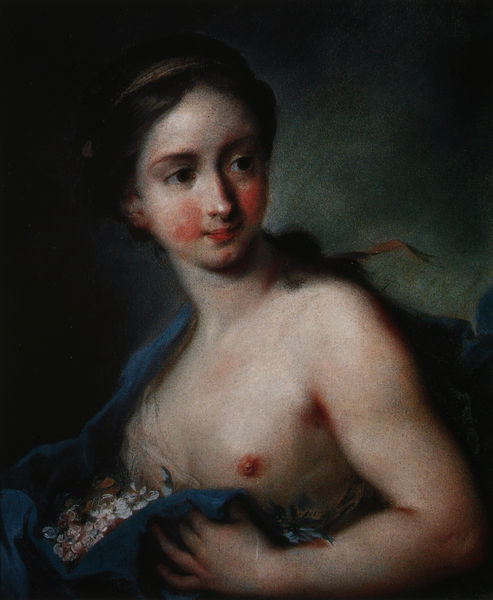
Titel: Frühling
Künstler: Rosalba Carriera
Standort: Dijon
Institution: Musée des Beaux-Arts
Schlagwörter: akt, blau, dunkel, gemälde, hand, haut, himmel, körper, nackt, schatten, umhang, weiß, grün, mädchen, bewegung, blume, blumen, brust, busen, finger, frau, frisur, geste, haar, hell, hintergrund, kleid, licht, mund, nase, ohr, pastell, profil, schwarz, stirn, türkis, blick, blüte, blüten, dame, rot, schleier, tuch, malerei, schleife, jung, arm, augen, band, blass, falten, gesicht, halten, inkarnat, stehen, bildnis, hals, portrait, porträt, öl, gewand, haare, mantel, stoff, augenbrauen, brünett, haarreif, kinn, lippe, lippen, rosa, rouge, scheitel, schulter, lächeln, brüste, seitlich, wangen, backen, blümchen, haarband, zopf, pupillen, mimik, halbakt, wange, augenbraue, brustwarze, erotik, entblösst, nacktheit, nakt, noir, rosig, gedreht, nasenlöcher, fragment, halbprofil, knospen, achsel, backe, auen, himel, freundlich, femme, marine, bänder, fleur, schatz, gewellt, warze, rote backen, gerötet, münzen, lieblich, geschlagen, grazie, porträz, inkarnatsmalerei, nib, danae, frau nackt, haarreig